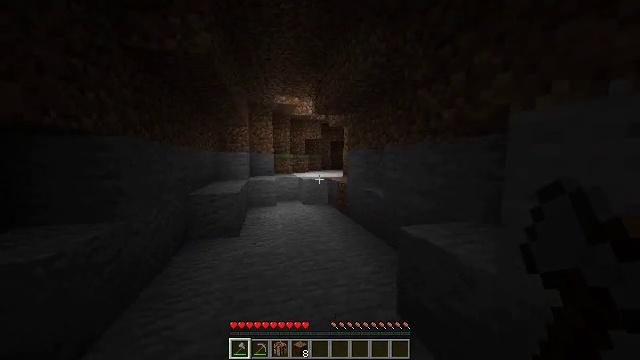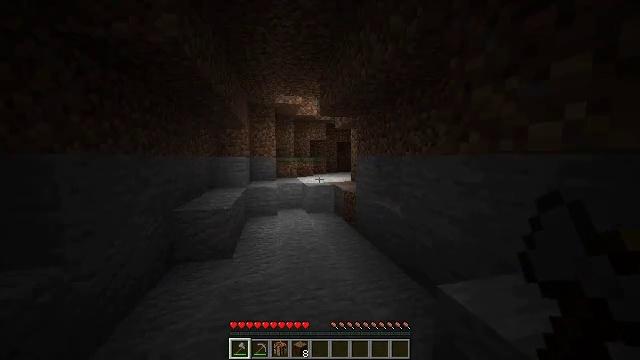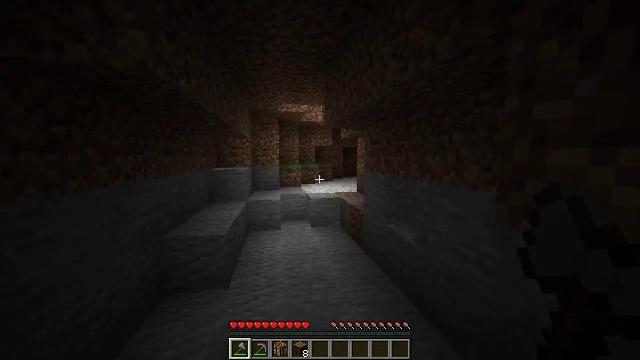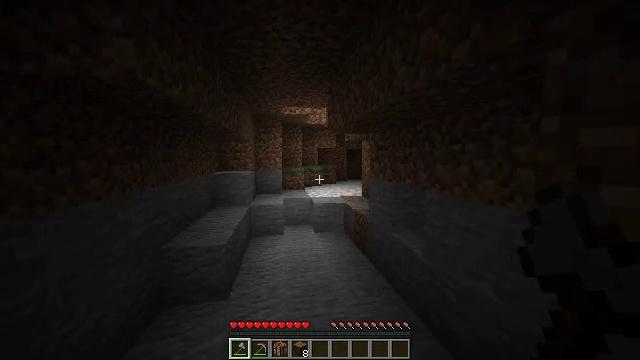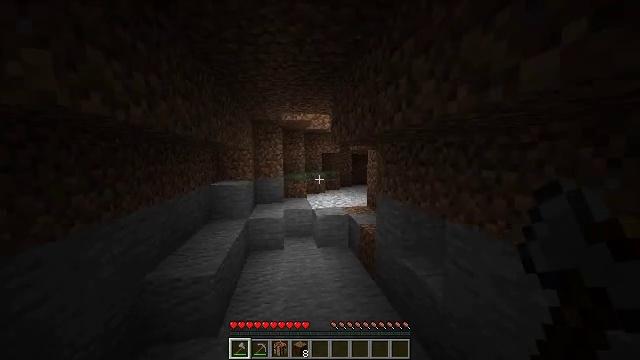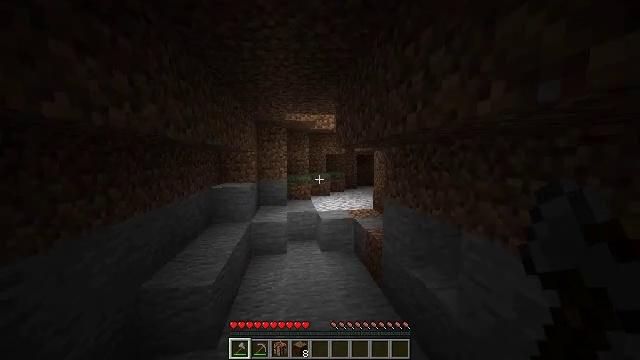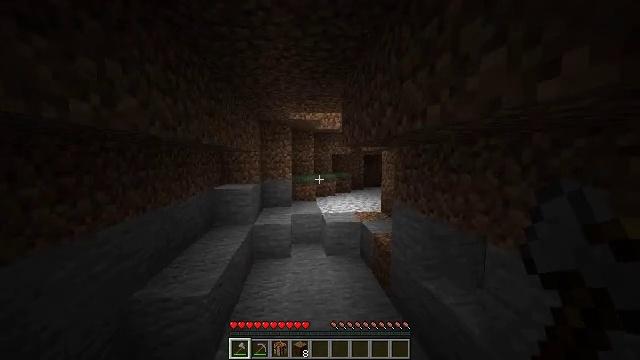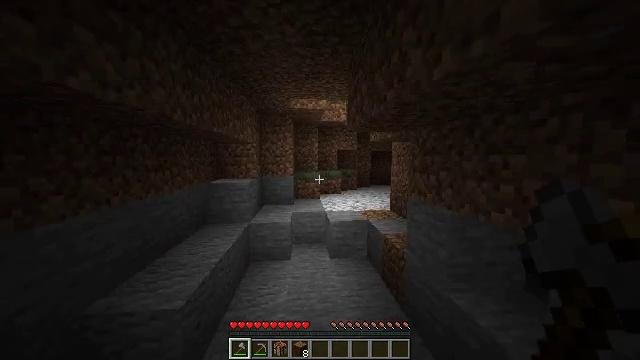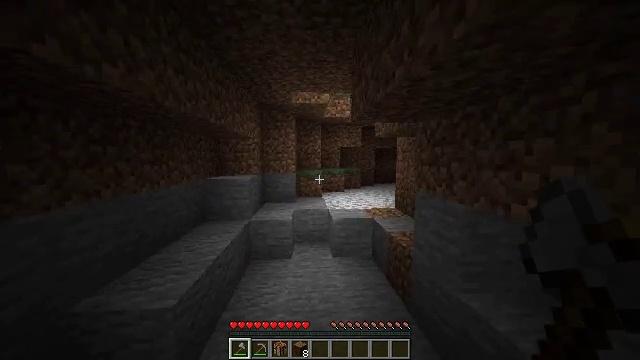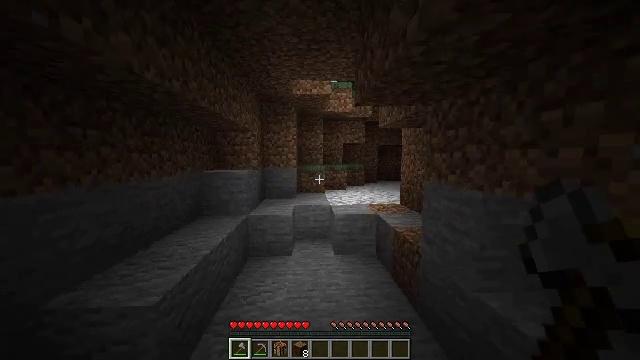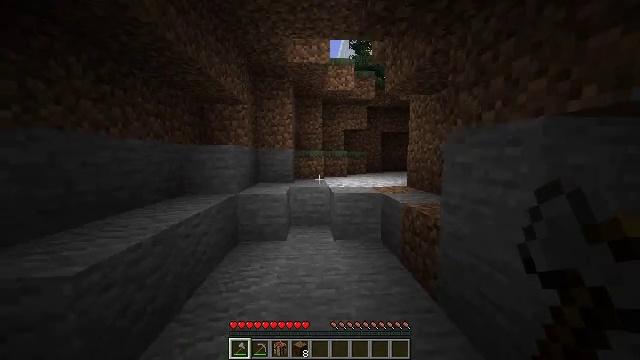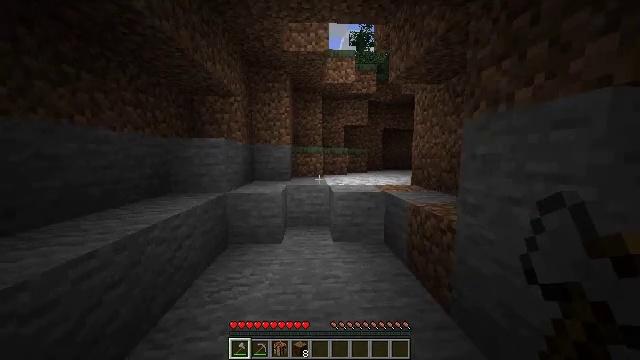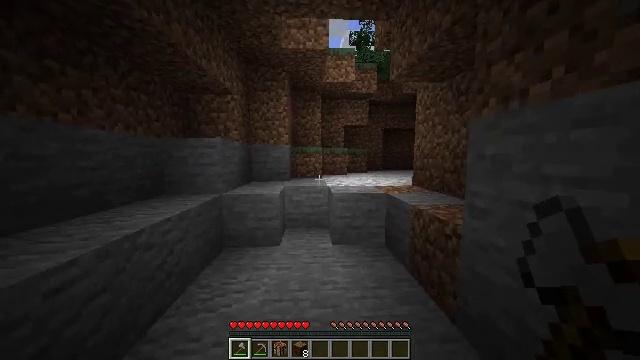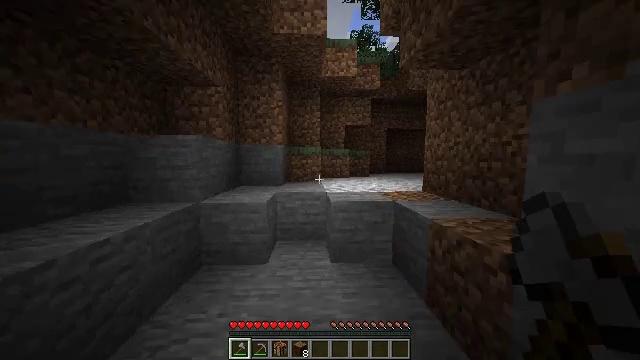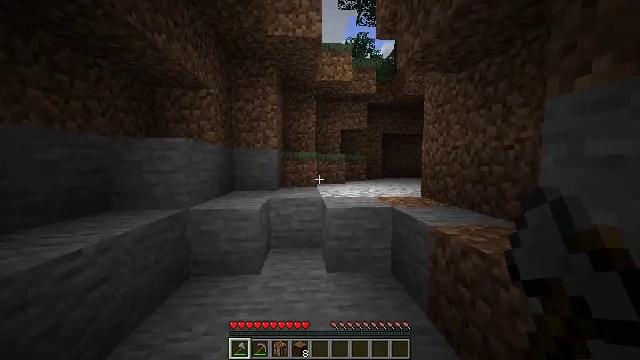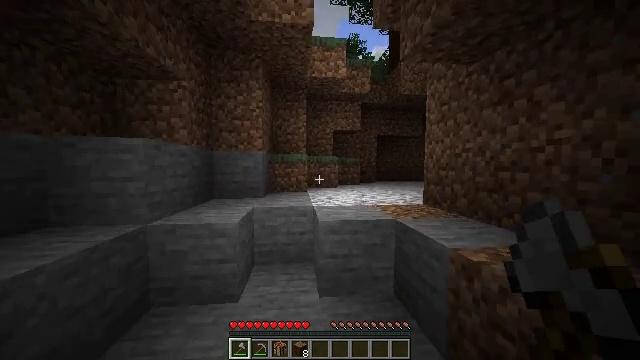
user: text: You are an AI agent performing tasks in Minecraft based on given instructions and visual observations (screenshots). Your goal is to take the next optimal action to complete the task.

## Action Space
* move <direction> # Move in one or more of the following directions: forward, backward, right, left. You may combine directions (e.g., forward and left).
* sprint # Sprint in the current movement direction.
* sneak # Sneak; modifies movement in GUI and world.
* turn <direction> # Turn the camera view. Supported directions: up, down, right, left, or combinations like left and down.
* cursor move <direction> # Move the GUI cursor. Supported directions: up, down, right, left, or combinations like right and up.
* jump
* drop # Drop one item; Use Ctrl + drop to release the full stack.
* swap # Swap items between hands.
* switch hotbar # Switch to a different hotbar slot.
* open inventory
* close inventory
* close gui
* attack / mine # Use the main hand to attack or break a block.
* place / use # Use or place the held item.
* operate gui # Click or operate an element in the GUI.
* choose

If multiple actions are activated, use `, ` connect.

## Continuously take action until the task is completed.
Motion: motion action
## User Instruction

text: Attack the large fern to gather it.
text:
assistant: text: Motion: move forward, sprint, turn left, jump
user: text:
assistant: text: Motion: move forward, sprint, turn left, jump
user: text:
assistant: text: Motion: move forward, sprint, turn left, jump
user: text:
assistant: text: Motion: move forward, sprint, turn left, jump
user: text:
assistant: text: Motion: move forward, sprint, turn left, jump
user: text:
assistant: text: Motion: move forward, sprint, turn left, jump
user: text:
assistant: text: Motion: move forward, sprint, turn left, jump
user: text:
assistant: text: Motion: move forward, sprint, jump
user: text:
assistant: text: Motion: move forward, sprint, jump
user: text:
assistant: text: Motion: move forward, sprint
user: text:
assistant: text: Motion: move forward, sprint
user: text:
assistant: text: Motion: move forward, sprint
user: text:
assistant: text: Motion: move forward, sprint
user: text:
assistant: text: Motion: move forward, sprint, turn right and up
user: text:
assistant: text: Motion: move forward, sprint, turn right
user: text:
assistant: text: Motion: move forward, sprint, turn right
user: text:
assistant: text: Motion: move forward, sprint, turn right
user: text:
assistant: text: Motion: move forward, sprint, turn right
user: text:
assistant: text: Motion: move forward, sprint
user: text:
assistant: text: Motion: move forward, sprint, jump
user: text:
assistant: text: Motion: move forward, sprint, jump
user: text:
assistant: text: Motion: move forward, sprint, jump
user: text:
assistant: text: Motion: move forward, sprint, jump
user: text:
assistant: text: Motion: move forward, sprint, jump
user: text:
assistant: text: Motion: move forward, sprint, turn right, jump
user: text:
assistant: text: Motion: move forward, sprint, turn right, jump
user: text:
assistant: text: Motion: move forward, sprint, turn right, jump
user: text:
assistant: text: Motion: move forward, sprint, turn right, jump
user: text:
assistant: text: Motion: move forward, sprint, turn right, jump
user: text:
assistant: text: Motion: move forward, sprint, turn right, jump